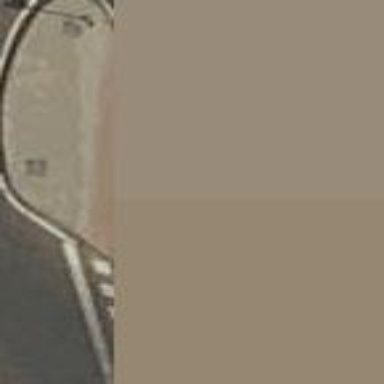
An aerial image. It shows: Kerb barrier.